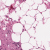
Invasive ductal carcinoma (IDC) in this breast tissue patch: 0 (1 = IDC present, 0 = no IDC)